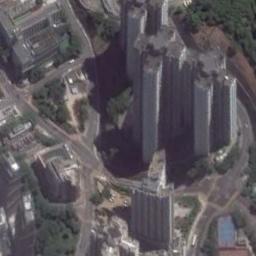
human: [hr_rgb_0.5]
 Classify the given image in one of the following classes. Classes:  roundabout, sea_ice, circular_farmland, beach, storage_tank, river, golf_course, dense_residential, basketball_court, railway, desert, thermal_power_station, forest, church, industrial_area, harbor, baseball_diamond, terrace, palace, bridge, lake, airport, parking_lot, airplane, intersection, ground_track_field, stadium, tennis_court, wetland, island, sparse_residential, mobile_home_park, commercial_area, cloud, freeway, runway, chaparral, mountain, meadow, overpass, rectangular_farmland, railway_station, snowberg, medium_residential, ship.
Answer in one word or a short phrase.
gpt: commercial_area